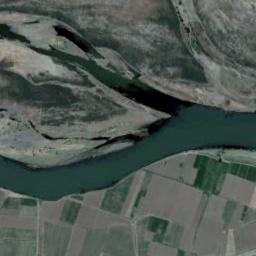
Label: river